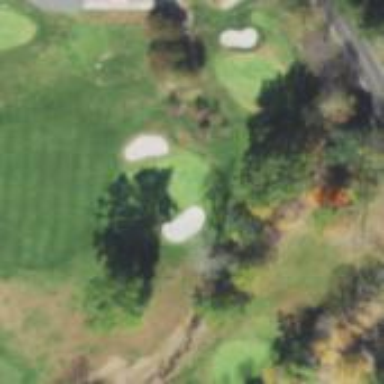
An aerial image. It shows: View of golf hole.